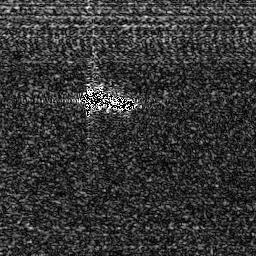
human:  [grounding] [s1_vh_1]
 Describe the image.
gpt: In the satellite image, there is  <ref>1 medium ship </ref> <box>[[30, 33, 53, 44, 0]]</box> located at center.